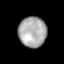
Tissue: lung
Cell type: Myeloid cells
Senescence score: 0.5679
Nuclear area (px): 825
Mean DAPI intensity: 170.707